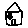
Label: house